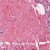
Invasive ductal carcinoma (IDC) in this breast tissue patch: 0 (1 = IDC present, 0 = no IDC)